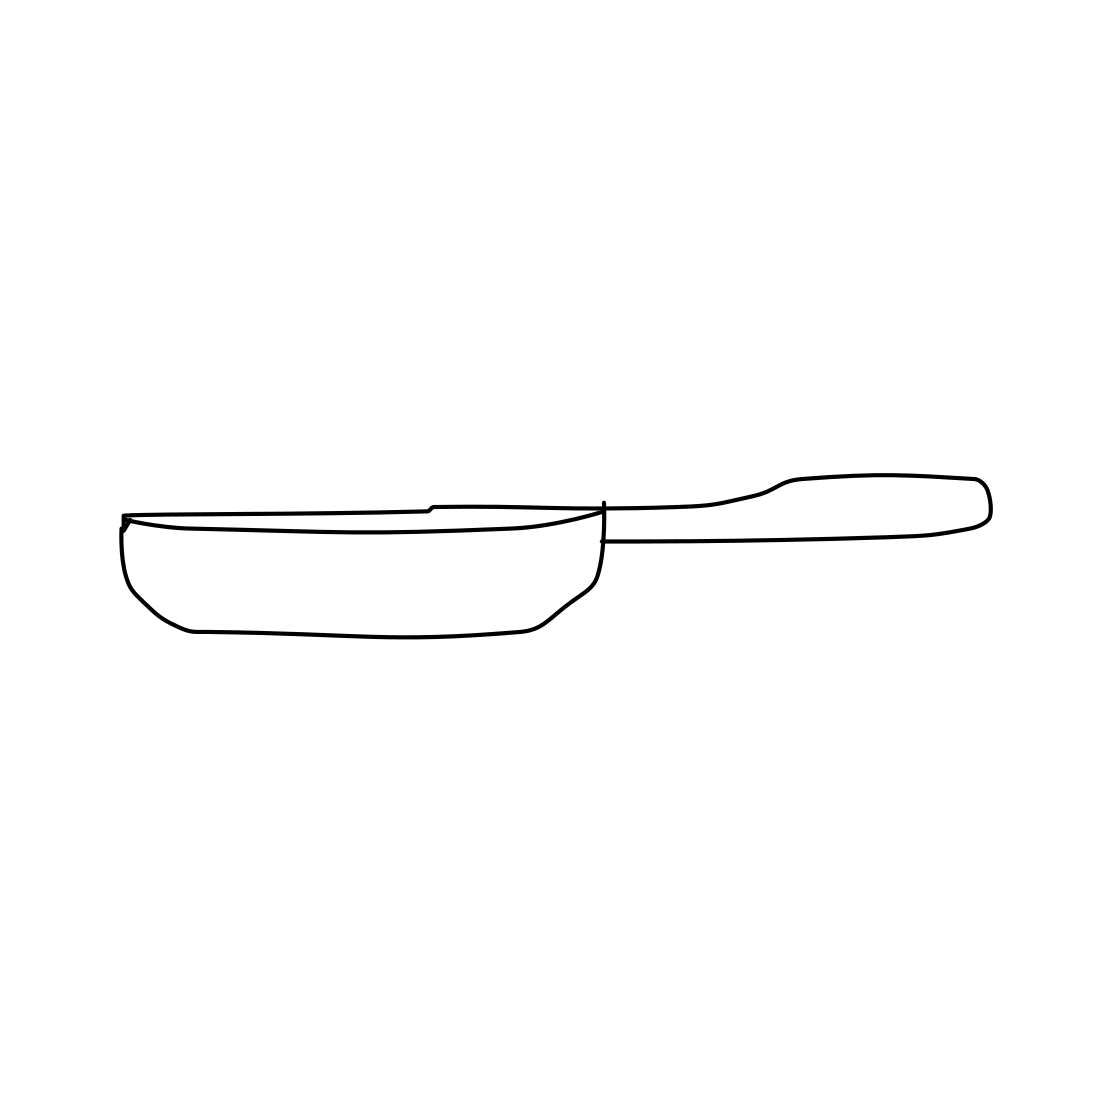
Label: frying-pan